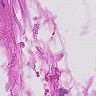
Metastatic tissue present: no